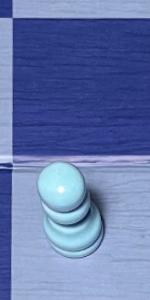
Label: Pawn_White